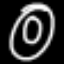
Label: donut